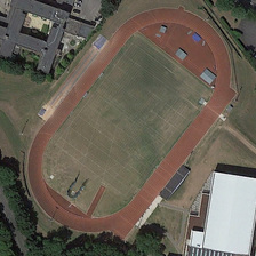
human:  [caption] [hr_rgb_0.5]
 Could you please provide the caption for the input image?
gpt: Some sports grounds are surrounded by many buildings.

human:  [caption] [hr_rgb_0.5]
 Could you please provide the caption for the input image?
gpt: There are some sports places in the middle and many buildings around.

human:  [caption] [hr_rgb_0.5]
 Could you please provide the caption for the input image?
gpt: some sports spots in the center, surrounded by many buildings.

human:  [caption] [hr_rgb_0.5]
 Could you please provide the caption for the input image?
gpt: It is a playground with a red runway in the center.

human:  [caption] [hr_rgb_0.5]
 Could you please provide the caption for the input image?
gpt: This is a playground with a red track in the middle.